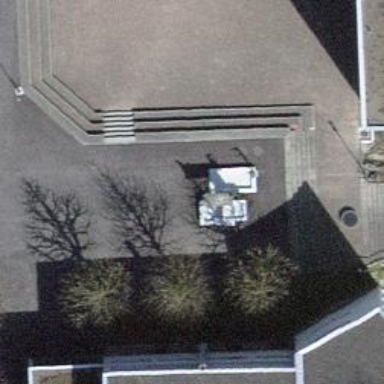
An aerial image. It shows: Statue is featured in the image.